Question: I wanted to any git command for accepting both changes.(ours and theirs). Then, I am curious about how the vscode is doing that. Can anyone help me?

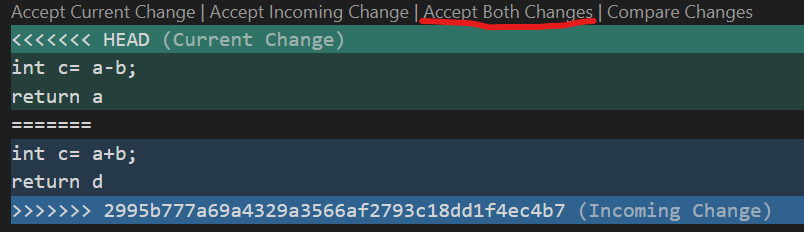
Answer: You can check exactly what commands are run in the "Git" console, under the "Output" tab:
<URL>
In this case, VSCode doesn't run Git commands to accept both changes: it just removes the conflict markers by itself.